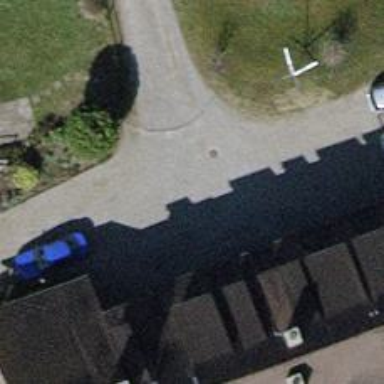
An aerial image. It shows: Compacted driveway serving as service road.